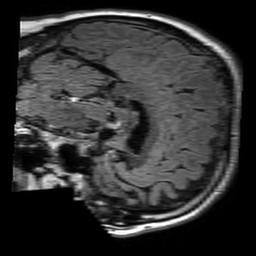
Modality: FLAIR
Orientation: sagittal
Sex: male
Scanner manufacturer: philips
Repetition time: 11 s
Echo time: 0.125 s